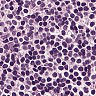
Metastatic tissue present: no